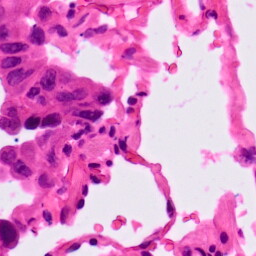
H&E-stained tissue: Lung